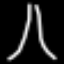
Label: The Eiffel Tower